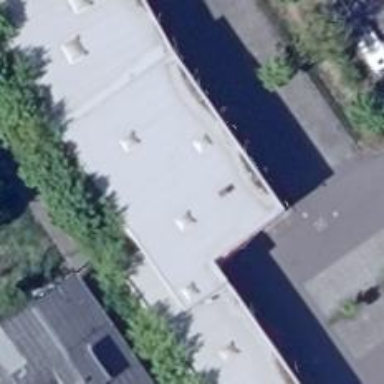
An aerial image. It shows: Car repair shop.